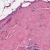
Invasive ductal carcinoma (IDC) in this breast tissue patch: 1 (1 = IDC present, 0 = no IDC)